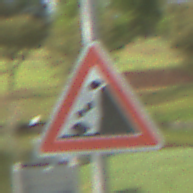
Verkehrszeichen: SteinschlagRechts
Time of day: MorningAfternoon
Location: Outdoor (Nature)
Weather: PartlyCloudy
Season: NotSpecified
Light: Natural